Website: lowes
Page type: customer-info-address
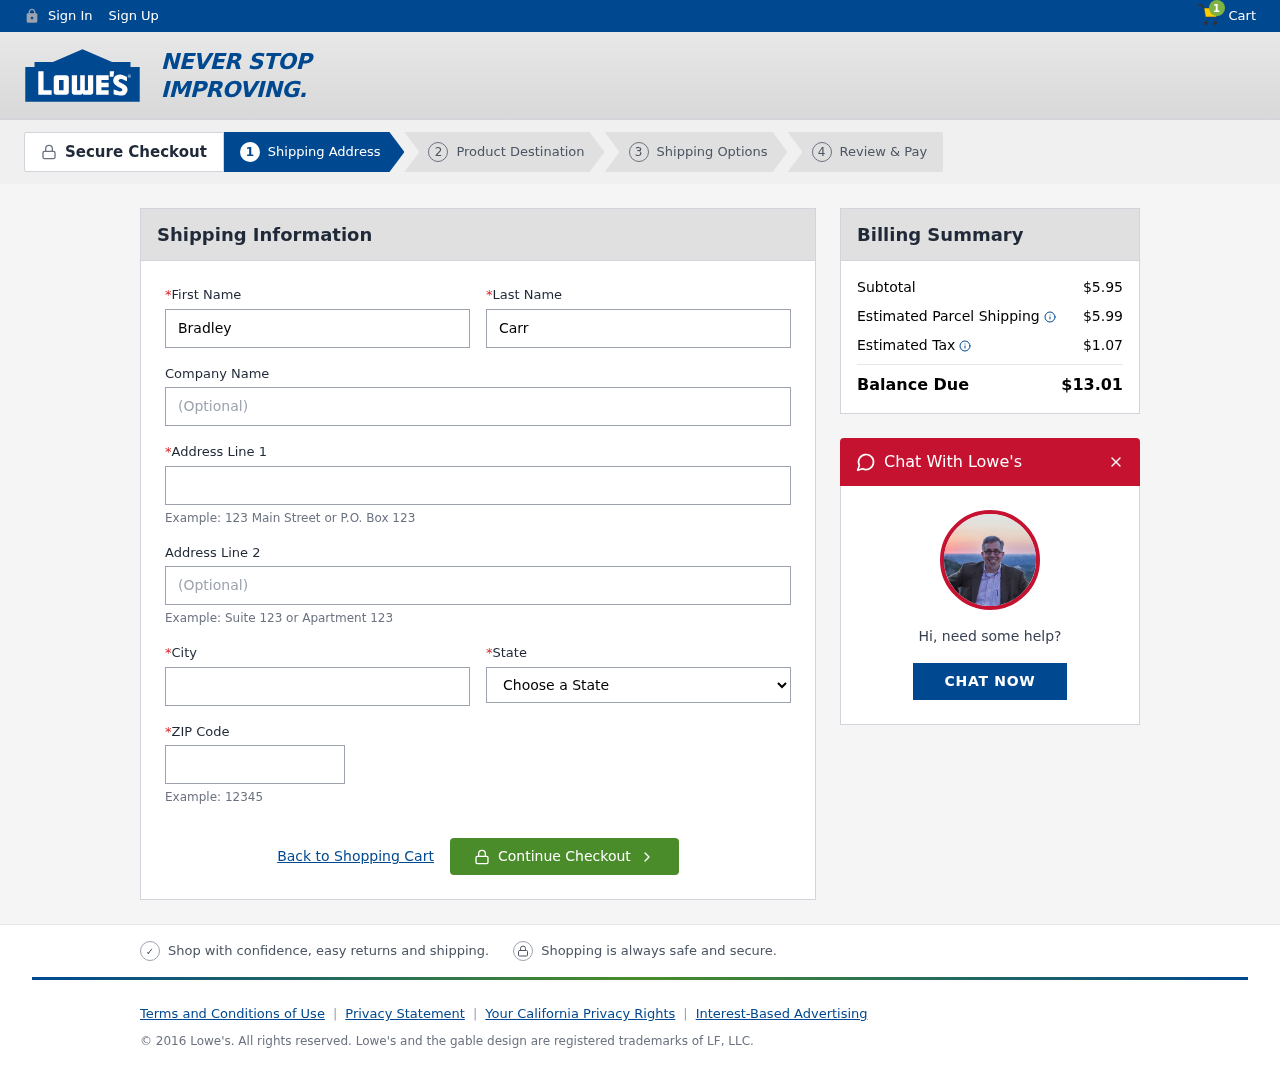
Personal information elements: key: PII_CITY
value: Port Robert
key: PII_FIRSTNAME
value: Bradley
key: PII_LASTNAME
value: Carr
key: PII_POSTCODE
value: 22248
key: PII_STATE
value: Virginia
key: PII_STREET
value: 6661 Dean Meadow
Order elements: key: ORDER_NUM_ITEMS
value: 1
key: ORDER_SUBTOTAL
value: $5.95
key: ORDER_SHIPPING_COST
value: $5.99
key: ORDER_TAX
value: $1.07
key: ORDER_TOTAL
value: $13.01